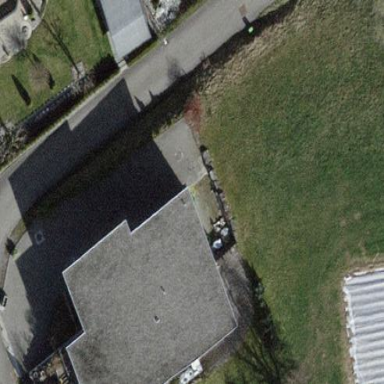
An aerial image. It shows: Residential house.